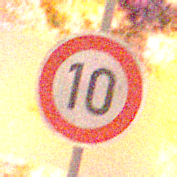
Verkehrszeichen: Geschwindigkeit10
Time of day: Night
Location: Outdoor (Nature)
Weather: Clear
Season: NotSpecified
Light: Natural